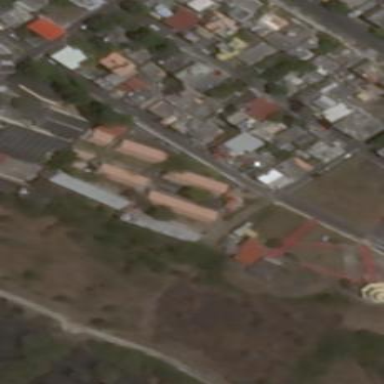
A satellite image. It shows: School building.